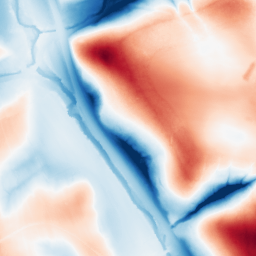
Category: trend_removal
Decomposition family: local_polynomial
Decomposition parameters: window_size: 101
degree: 1
Upsampling method: quartic
Upsampling parameters: scale: 4
Upsampling scale: 4